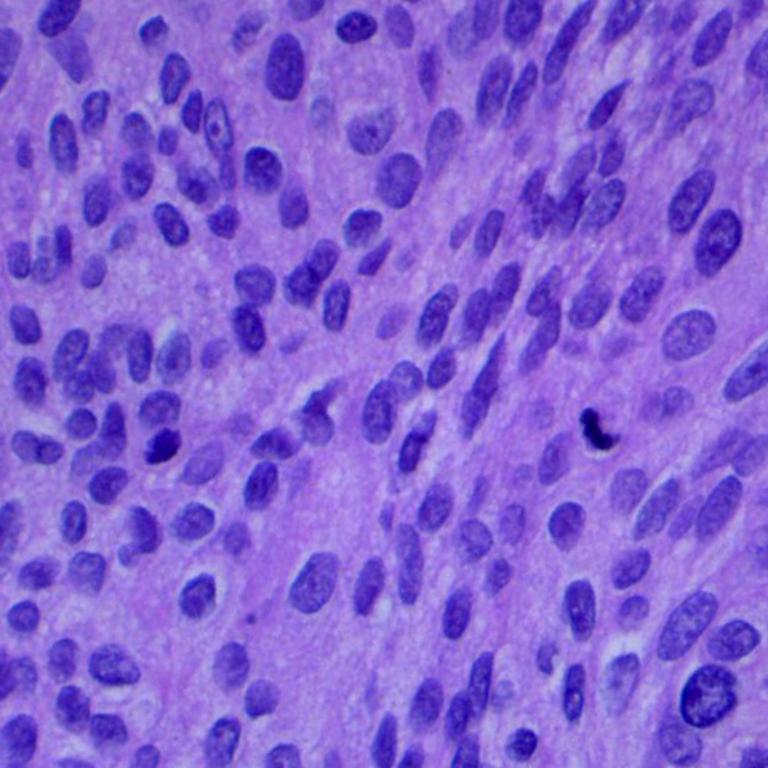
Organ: lung
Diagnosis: squamous carcinomas